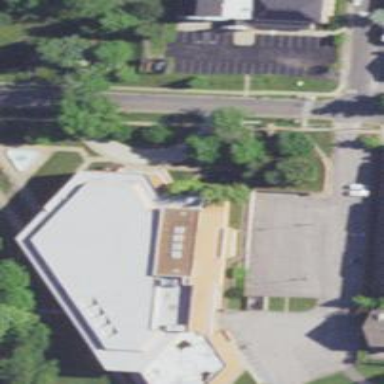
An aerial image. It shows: Civic building that serves as theatre.